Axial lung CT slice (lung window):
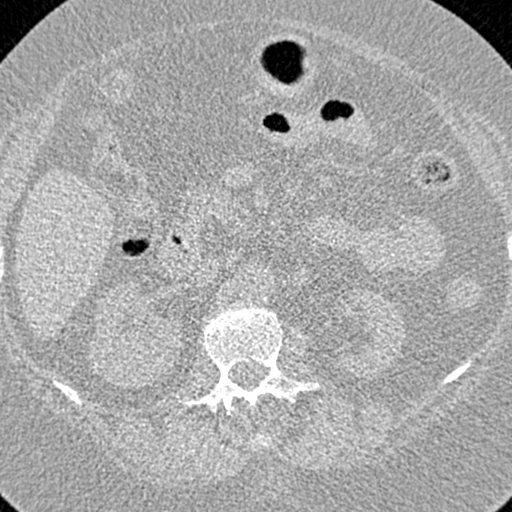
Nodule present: no